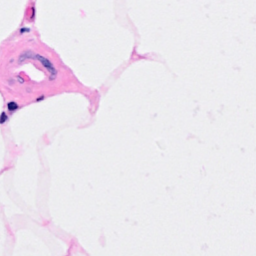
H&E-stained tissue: Breast